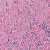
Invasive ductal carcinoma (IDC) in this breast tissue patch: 1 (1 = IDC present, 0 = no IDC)